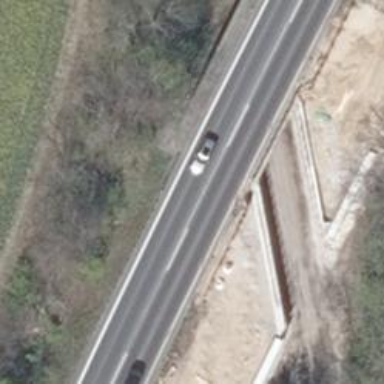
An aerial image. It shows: Asphalt motorway.